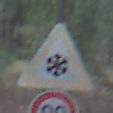
Verkehrszeichen: SchneeOderEisglaette
Zusatzzeichen unten: Geschwindigkeit90
Umgebung: Outdoor, Nature
Tageszeit: SunriseSunset
Wetter: NotSpecified
Licht: Natural
Jahreszeit: Autumn
Kontrast: MediumContrast